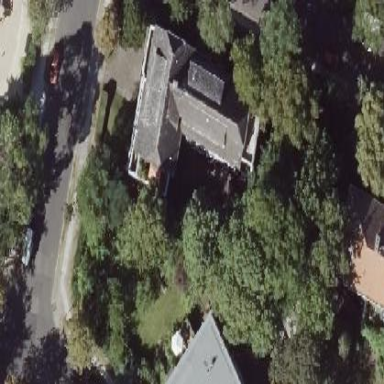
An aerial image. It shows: Half-hipped roof house.